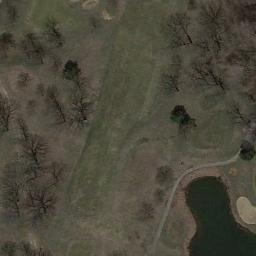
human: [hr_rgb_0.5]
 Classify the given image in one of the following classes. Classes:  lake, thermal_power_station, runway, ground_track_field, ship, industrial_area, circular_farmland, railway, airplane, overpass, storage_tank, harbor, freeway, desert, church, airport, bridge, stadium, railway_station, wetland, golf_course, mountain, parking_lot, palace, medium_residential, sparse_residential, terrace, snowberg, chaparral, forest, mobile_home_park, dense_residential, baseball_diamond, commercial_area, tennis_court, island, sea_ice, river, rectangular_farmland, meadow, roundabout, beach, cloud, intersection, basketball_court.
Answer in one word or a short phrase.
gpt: golf_course